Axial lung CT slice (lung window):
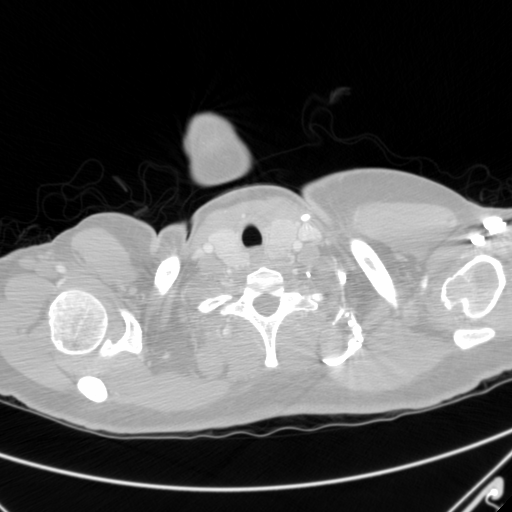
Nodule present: no